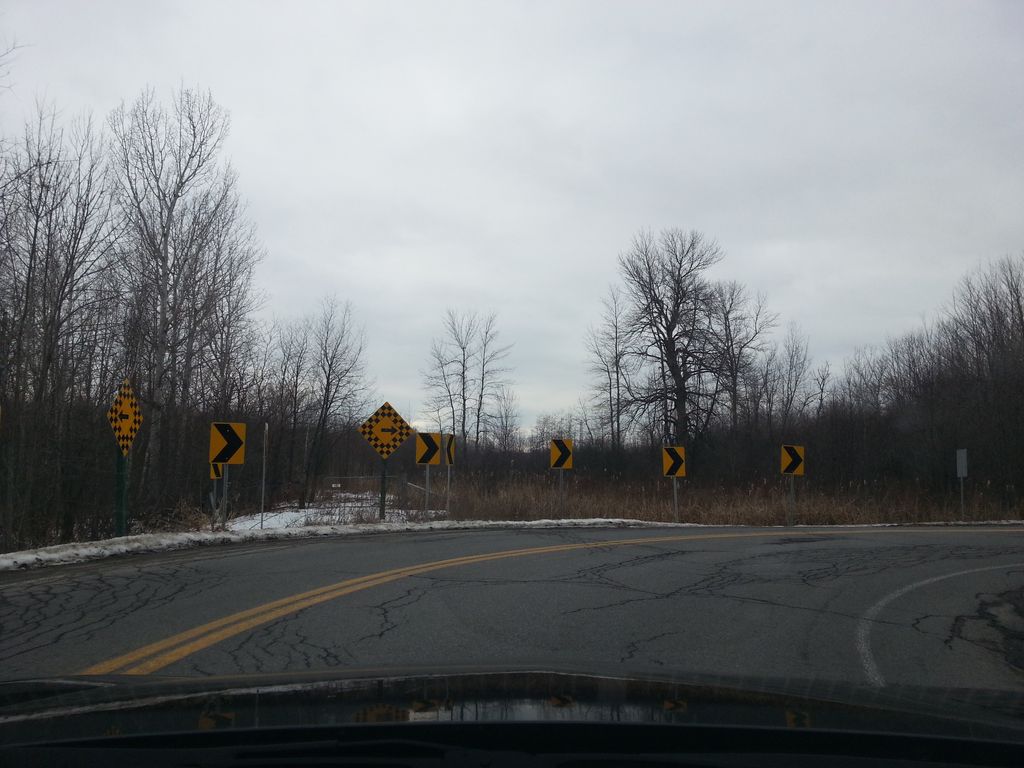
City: ottawa-gatineau